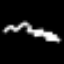
Label: squiggle